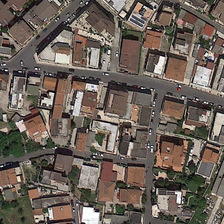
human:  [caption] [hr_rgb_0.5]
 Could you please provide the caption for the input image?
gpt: many brown roofed houses are built here .

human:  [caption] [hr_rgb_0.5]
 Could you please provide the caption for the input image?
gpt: many brown roofed houses are built here .

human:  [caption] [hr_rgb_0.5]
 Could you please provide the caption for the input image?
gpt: a large number of cars are parked in front of the houses .

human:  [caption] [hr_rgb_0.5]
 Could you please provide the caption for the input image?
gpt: a large number of cars are parked in front of the houses .

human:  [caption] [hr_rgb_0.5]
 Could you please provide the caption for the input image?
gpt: many brown roofed houses are built here .